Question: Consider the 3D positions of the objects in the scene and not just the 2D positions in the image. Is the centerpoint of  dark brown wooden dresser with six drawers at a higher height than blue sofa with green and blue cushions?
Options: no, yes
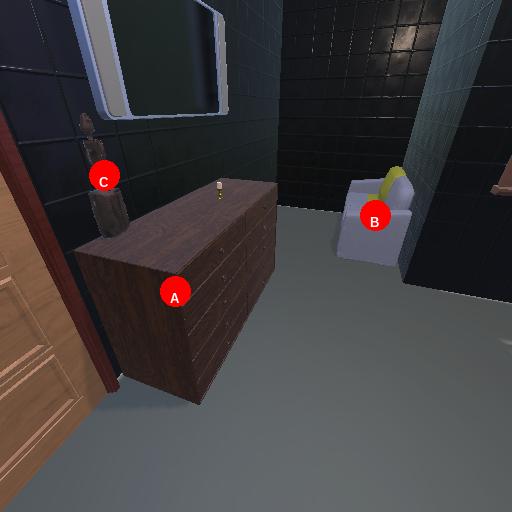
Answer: no